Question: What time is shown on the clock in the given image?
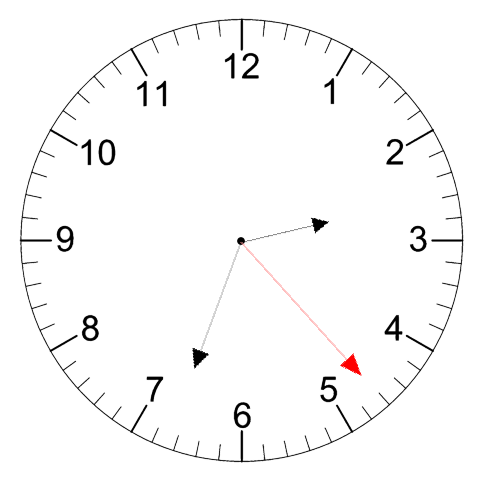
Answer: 02:33:23